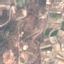
Land use / land cover: PermanentCrop